Question: I am trying to save a JPEG image onto the disk using imwrite, seems that I am missing something. I am always getting a black image of around 4KBs. What am I doing wrong here?
Image I see seems fine but once onto the disk, its completely black.
'''
std::vector<int> qualityType(1);
qualityType.push_back(CV_IMWRITE_JPEG_QUALITY);
cv::imwrite("Final.jpg",image,qualityType);
'''

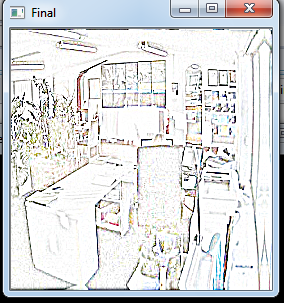
Answer: The following code works for me on 8bit (1 and 3 channel) images:
'''
std::vector<int> qualityType;
qualityType.push_back(CV_IMWRITE_JPEG_QUALITY);
qualityType.push_back(90);
cv::imwrite("Final.jpg",image,qualityType);
'''
In your code 'qualityType' is initialized incorrectly. Your vector contains 2 values
'''
{<some unknown number>, CV_IMWRITE_JPEG_QUALITY}
'''
but should be
'''
{CV_IMWRITE_JPEG_QUALITY, <desired quality value>}
'''